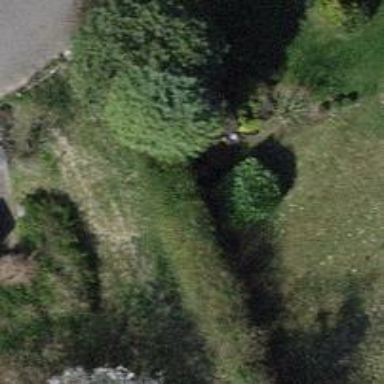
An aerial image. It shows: Garden tree with needle-leaved evergreen foliage.